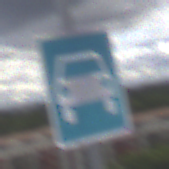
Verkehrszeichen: Kraftfahrstrasse
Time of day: MorningAfternoon
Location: Outdoor (Suburban)
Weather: PartlyCloudy
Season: NotSpecified
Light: Natural